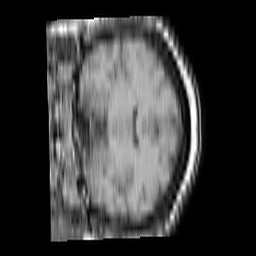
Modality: T1w
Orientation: coronal
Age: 53
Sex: female
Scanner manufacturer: philips
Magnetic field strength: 1.5 T
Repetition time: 0.1544 s
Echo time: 0.001956 s